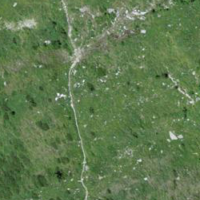
EUNIS habitat code: 26
Species observed at this site:
Parnassia palustris
Dactylorhiza majalis
Aricia artaxerxes
Cyaniris semiargus
Cupido minimus
Hedysarum hedysaroides